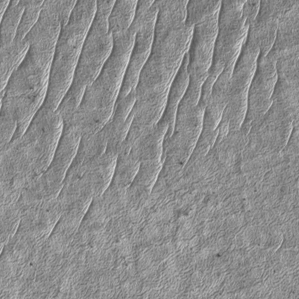
Label: frost